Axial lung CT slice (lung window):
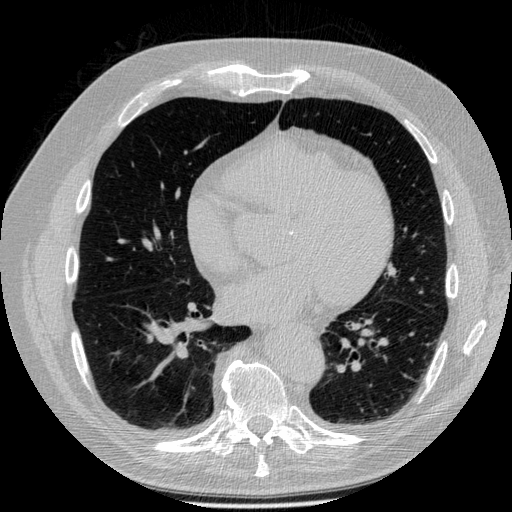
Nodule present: no